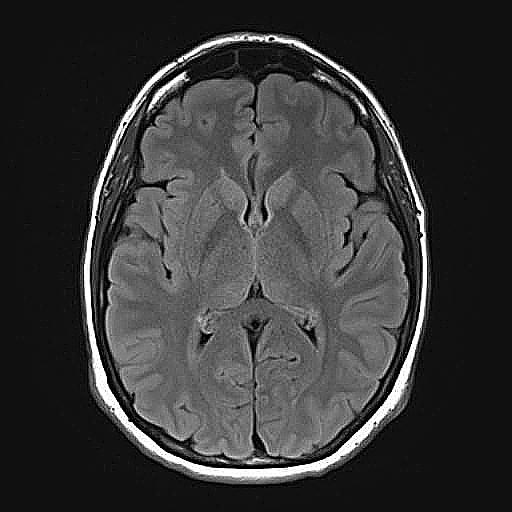
Label: notumor